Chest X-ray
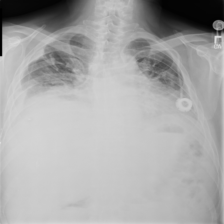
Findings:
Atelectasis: positive
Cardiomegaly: negative
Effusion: positive
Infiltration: negative
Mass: negative
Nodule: negative
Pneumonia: negative
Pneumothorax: negative
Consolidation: negative
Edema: negative
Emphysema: negative
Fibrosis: negative
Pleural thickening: negative
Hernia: negative